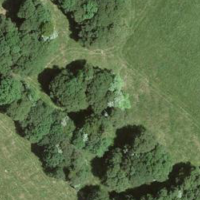
EUNIS habitat code: 24
Species observed at this site:
Trifolium repens